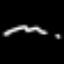
Label: leaf